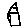
Label: house